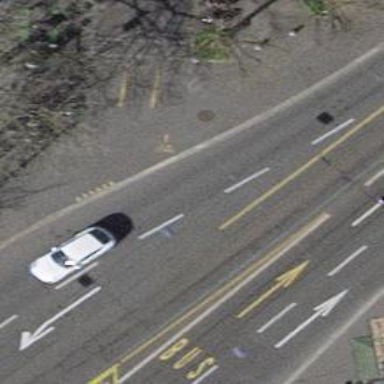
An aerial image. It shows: Unmarked crossing with traffic calming table on the road.